Question: When using speech recognition in a Windows Phone app you have to remember to add the speech recognition capability 'ID_CAP_SPEECH_RECOGNITION' to the app's application manifest, as advised in <URL>
In Windows Phone 8 these settings would, I believe, have been available through the Capabilities page of Manifest Designer, as we can see from this screenshot taken from the <URL>:
<URL>
But in Windows Phone 8.1 under Visual Studio 2013 the Capabilities page of the Manifest Designer does not look like that. It looks like this:

There is no entry for speech recognition there. So I assume I need to edit the 'Package.appxmanifest' file in the project directory. The relevant section looks like this:
'''
<Capabilities>
<Capability Name="internetClientServer" />
<DeviceCapability Name="microphone" />
</Capabilities>
'''
How would I add 'ID_CAP_SPEECH_RECOGNITION' to that?
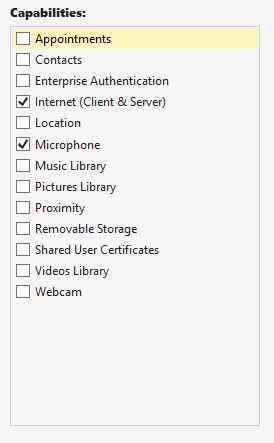
Answer: 'ID_CAP_SPEECH_RECOGNITION' is a red herring for getting speech recognition and synthesis working using 'Windows.Media.SpeechRecognition' and 'Windows.Media.SpeechSynthesis' on Windows Phone 8.1. As Kunal Chowdhury points out in his blog post <URL> we just need to enable the Microphone capability which, as we can see in the screenshot in the question, is available in the Capabilities page of the Manifest Designer under Visual Studio 2013.